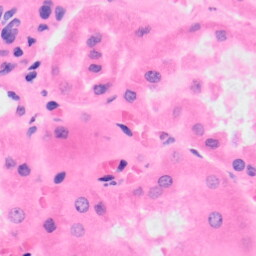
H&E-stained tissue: Kidney